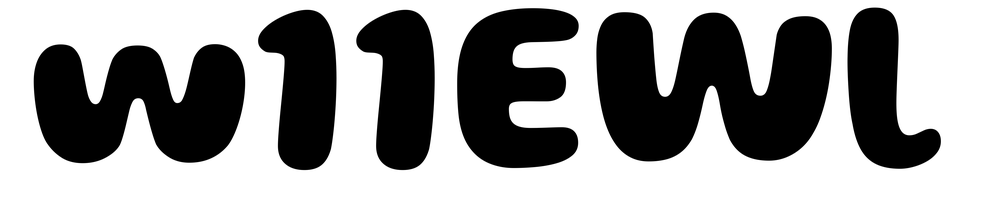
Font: Gluten_Bold